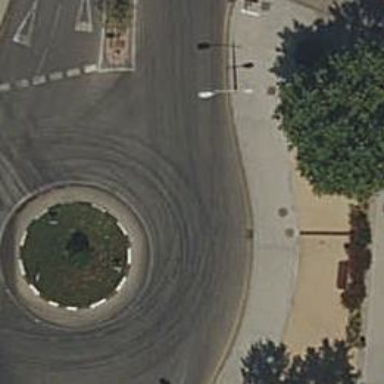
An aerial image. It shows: Residential road with asphalt surface leading to roundabout.